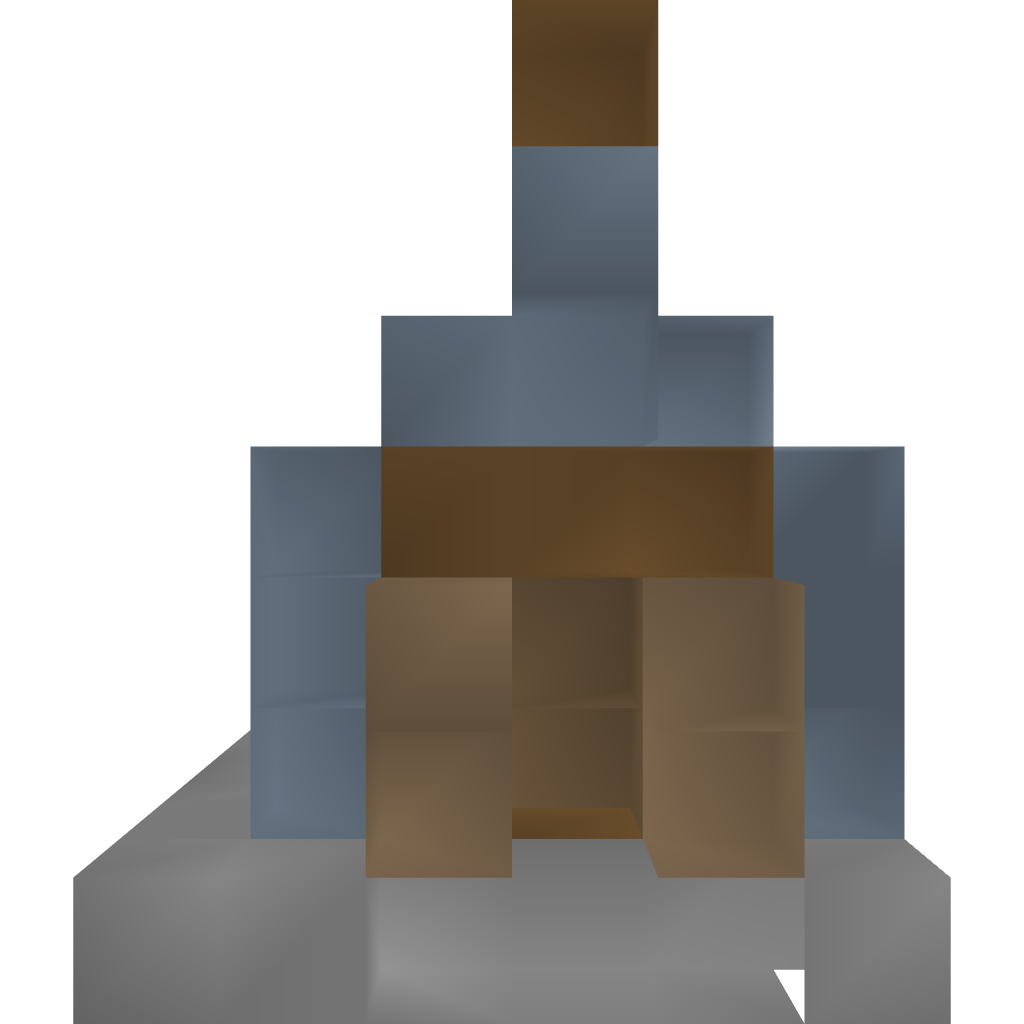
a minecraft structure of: Small House